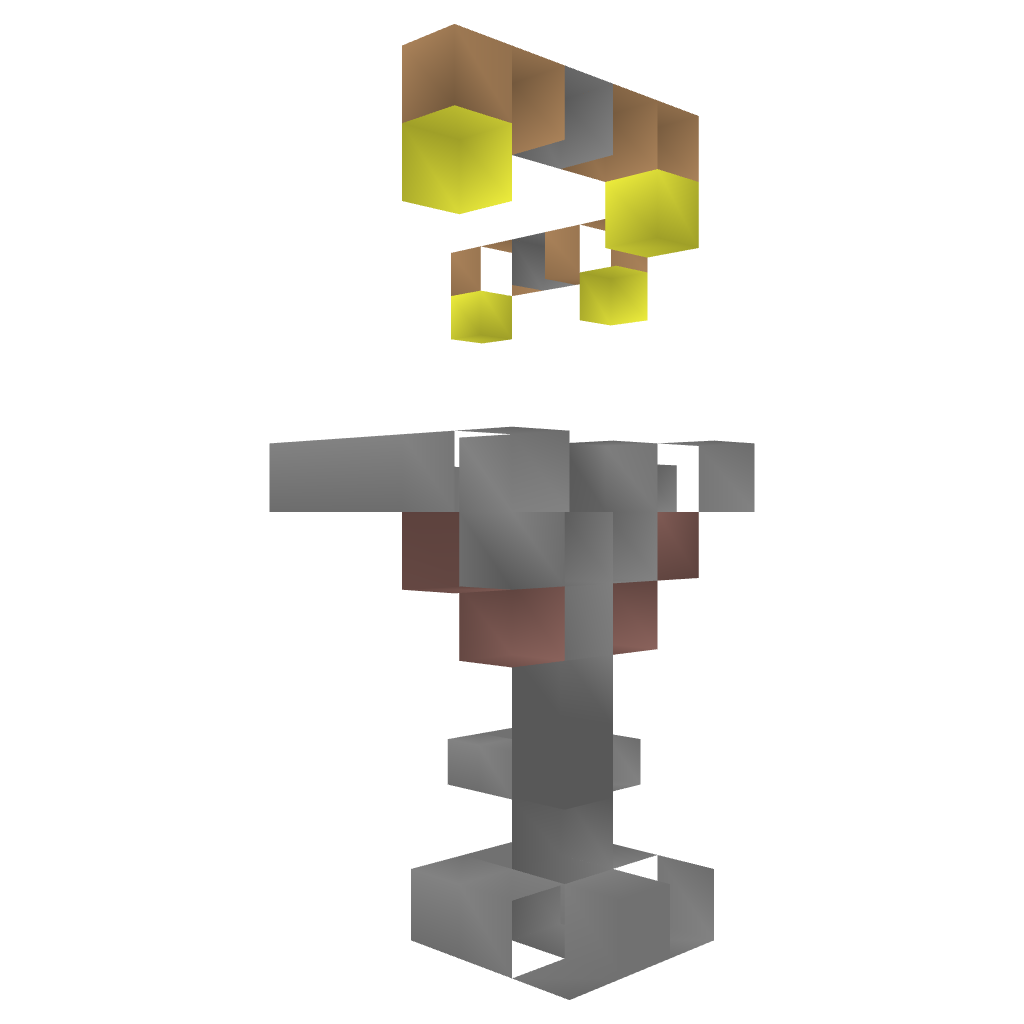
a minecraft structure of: Raised Railway Turn bad low quality